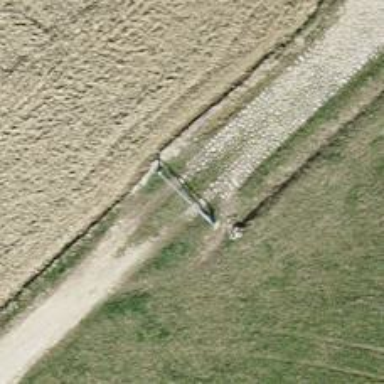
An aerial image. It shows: Swing gate barrier.